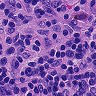
Metastatic tissue present: no